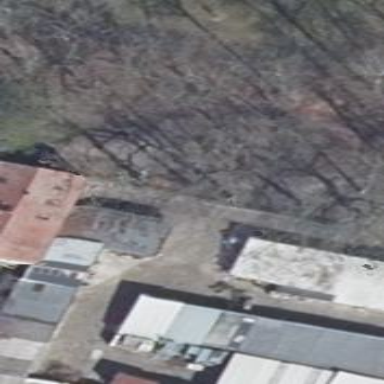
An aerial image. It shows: Group of garages.